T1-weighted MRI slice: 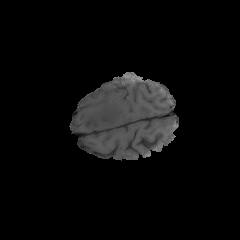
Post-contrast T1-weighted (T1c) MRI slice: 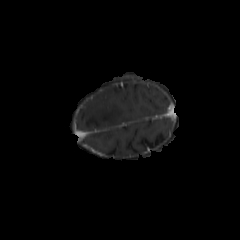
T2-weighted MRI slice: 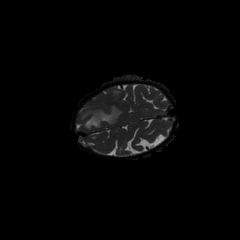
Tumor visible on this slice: yes